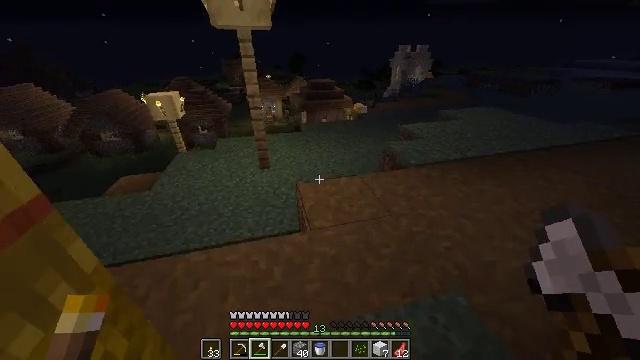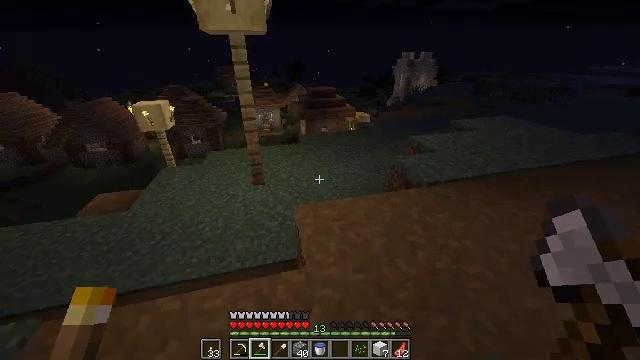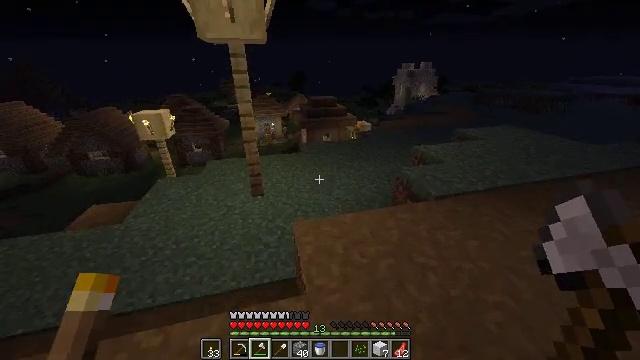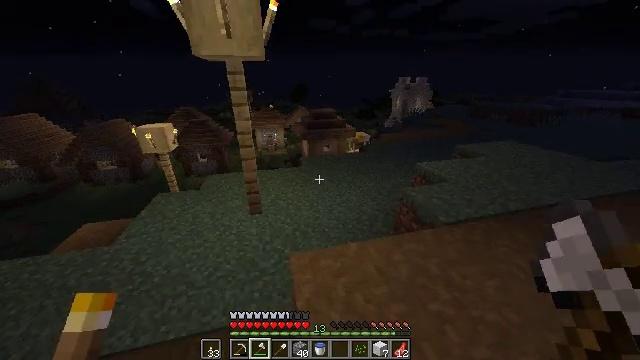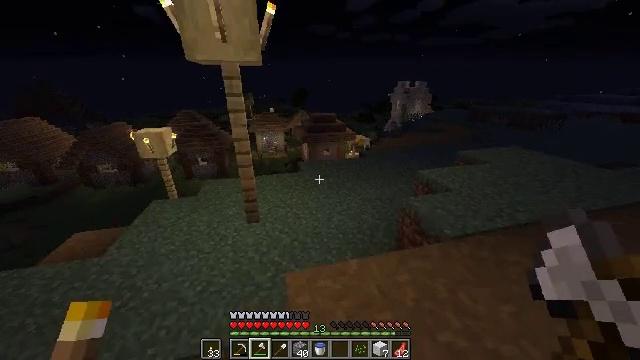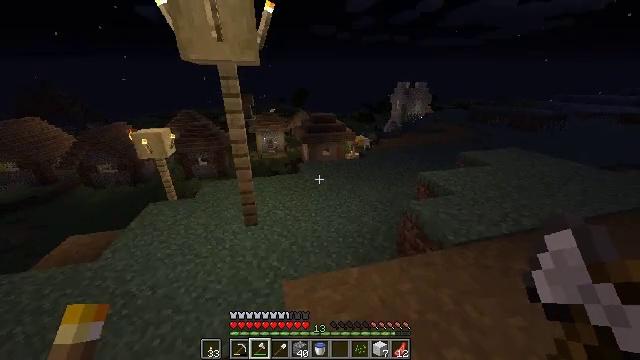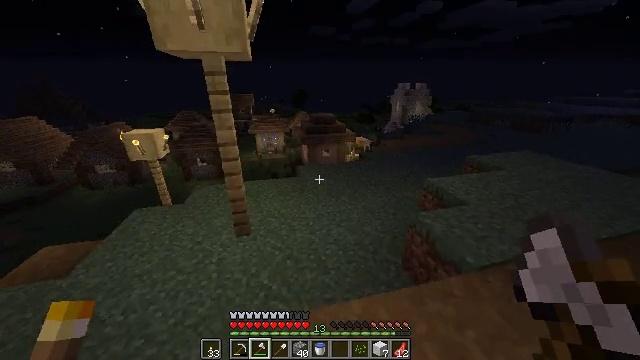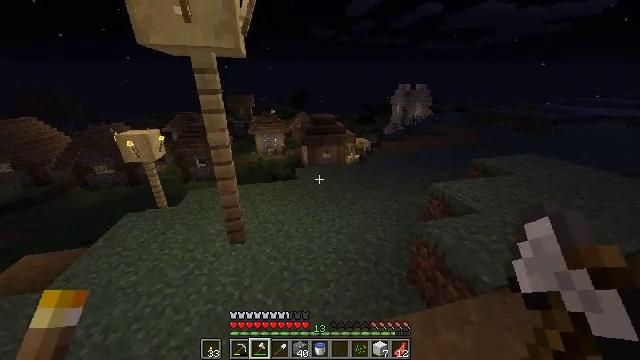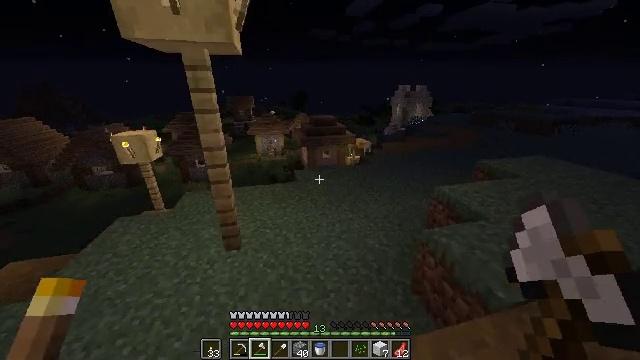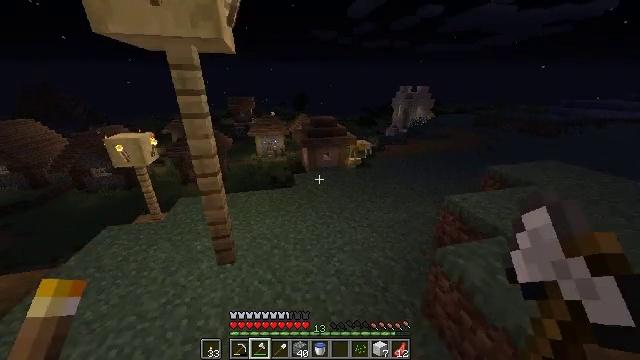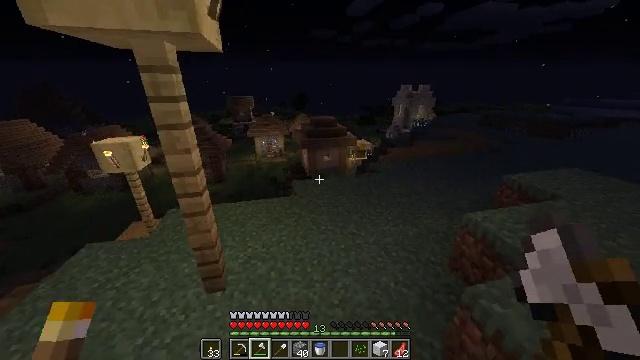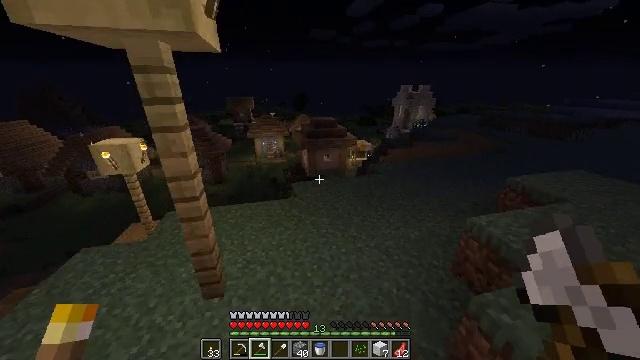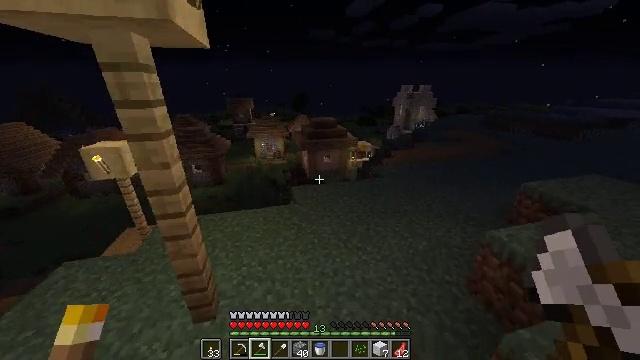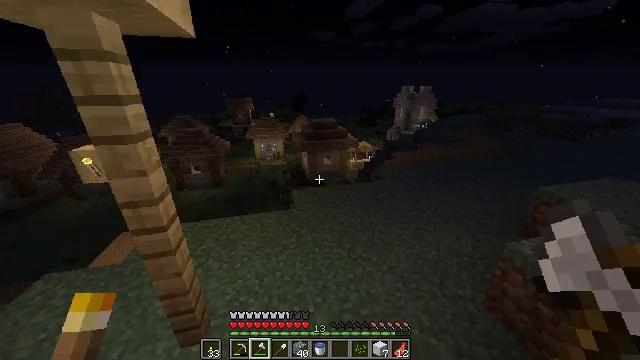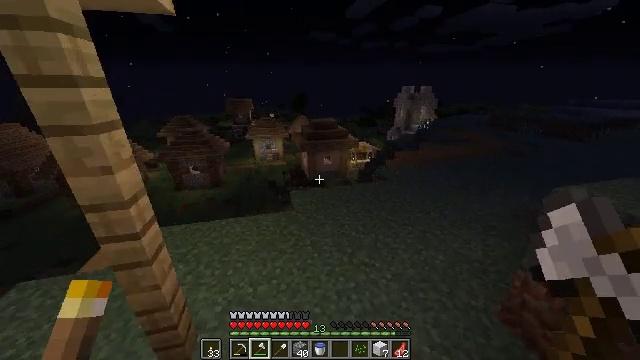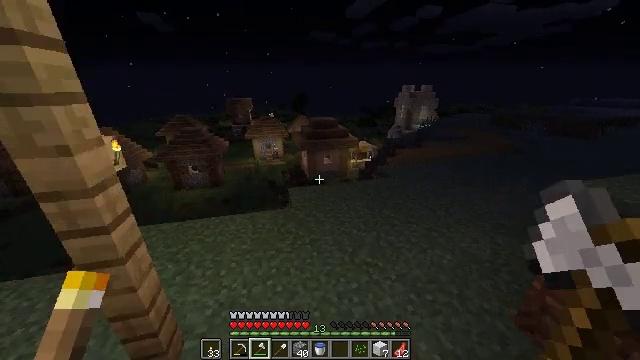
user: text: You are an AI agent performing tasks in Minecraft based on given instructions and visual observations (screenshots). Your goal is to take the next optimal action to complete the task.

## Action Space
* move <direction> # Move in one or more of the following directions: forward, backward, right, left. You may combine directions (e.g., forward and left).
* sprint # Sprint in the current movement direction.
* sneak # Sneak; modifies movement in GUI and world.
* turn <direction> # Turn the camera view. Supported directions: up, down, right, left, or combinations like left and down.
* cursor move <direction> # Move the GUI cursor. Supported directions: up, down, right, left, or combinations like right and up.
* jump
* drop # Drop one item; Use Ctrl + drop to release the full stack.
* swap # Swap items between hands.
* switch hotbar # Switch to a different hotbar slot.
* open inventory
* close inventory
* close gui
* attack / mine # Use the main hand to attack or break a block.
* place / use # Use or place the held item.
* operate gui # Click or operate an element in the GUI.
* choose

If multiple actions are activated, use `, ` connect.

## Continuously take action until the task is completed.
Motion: motion action
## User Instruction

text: Break the hay block to collect it.
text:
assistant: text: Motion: move forward, sprint, turn up
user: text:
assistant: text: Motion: move forward, sprint, turn up
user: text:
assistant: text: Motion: move forward, sprint, turn up
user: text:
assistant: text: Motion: move forward, sprint
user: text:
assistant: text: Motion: move forward, sprint
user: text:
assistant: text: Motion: move forward, sprint
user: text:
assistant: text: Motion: move forward, sprint
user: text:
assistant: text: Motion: move forward, sprint
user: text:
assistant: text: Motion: move forward, sprint
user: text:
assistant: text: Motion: move forward, sprint
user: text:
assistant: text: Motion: move forward, sprint
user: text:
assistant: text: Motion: move forward, sprint
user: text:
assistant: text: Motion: move forward, sprint
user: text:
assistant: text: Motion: move forward, sprint
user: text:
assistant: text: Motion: move forward, sprint
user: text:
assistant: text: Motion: move forward, sprint
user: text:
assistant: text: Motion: move forward, sprint
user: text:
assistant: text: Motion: move forward, sprint
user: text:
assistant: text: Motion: move forward, sprint
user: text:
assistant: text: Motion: move forward, sprint, jump
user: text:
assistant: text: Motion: move forward, sprint, jump
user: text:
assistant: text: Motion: move forward, sprint, jump
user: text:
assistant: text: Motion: move forward, sprint, jump
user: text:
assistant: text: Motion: move forward and move right, sprint, turn right and down
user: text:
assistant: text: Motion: move forward and move right, sprint, turn right and down
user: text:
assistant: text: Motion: move forward and move right, sprint, turn right and down
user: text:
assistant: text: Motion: move forward and move right, sprint, turn right and down
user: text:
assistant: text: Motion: move forward and move right, sprint, turn right and down
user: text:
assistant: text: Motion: move forward and move right, sprint
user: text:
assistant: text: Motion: move forward and move right, sprint